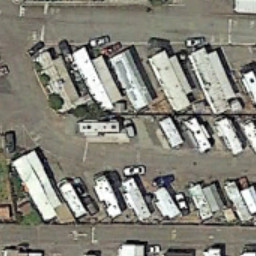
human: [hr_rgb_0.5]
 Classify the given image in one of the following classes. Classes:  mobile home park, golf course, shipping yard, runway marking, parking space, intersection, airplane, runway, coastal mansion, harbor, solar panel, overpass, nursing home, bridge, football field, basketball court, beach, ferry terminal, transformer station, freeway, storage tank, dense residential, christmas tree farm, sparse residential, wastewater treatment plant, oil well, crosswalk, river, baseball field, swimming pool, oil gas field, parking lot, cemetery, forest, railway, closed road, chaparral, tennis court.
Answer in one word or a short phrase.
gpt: mobile home park